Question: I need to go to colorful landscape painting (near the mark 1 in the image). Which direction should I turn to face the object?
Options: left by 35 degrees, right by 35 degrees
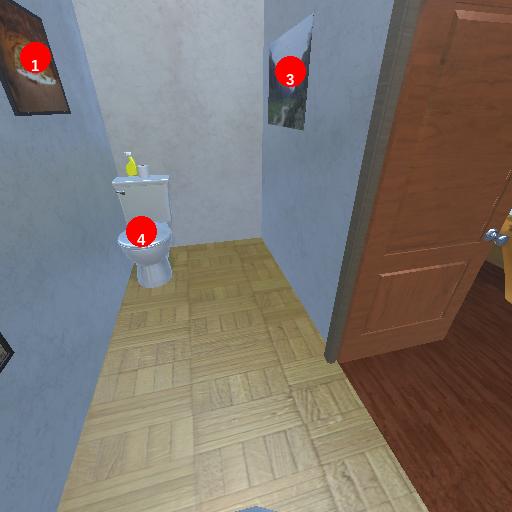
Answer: left by 35 degrees